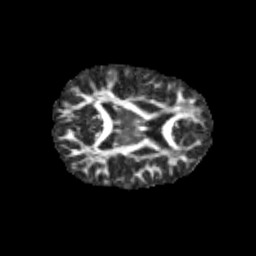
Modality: FA
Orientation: axial
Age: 12
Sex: female
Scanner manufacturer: siemens
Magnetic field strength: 3 T
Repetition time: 3.8 s
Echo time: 0.07 s